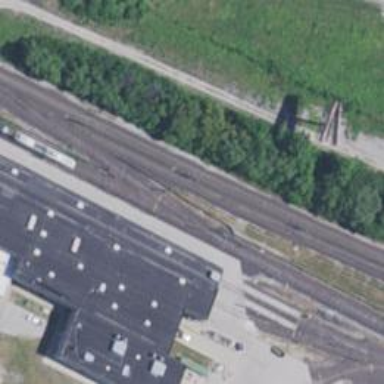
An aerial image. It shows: Light rail service yard with electrified contact lines.